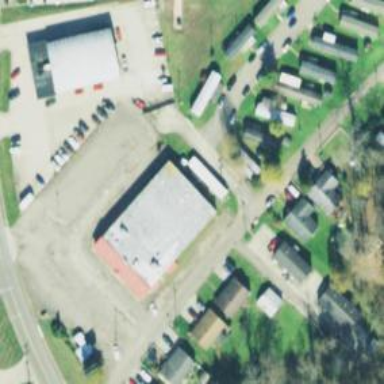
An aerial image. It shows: Building housing bowling alley.